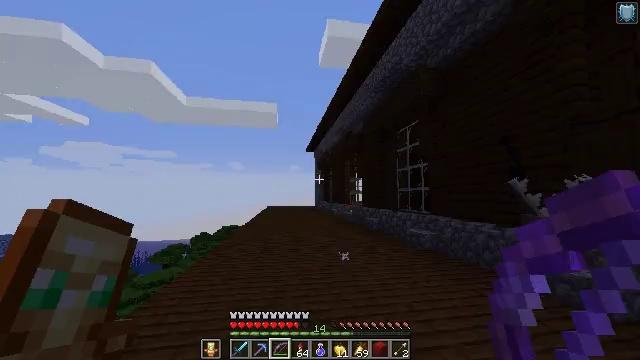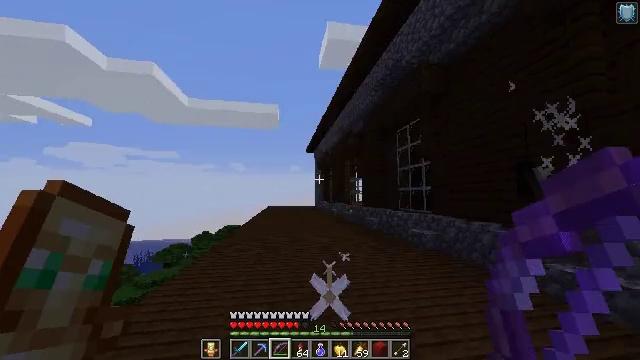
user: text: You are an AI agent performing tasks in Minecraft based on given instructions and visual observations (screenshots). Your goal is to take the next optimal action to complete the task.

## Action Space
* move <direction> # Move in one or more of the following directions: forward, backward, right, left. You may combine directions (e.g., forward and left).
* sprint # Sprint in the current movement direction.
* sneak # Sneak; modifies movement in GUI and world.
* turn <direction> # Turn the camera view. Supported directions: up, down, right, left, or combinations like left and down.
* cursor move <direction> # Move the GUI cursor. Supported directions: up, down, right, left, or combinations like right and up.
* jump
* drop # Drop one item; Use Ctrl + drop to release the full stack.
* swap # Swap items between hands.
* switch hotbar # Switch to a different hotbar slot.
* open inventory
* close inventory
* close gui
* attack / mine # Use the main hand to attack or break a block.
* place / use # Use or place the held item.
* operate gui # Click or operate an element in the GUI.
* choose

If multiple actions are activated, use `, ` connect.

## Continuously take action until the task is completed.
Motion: motion action
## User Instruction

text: Combat the vex.
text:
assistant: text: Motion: move forward, sprint
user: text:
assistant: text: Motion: sprint, jump